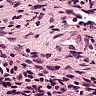
Metastatic tissue present: no